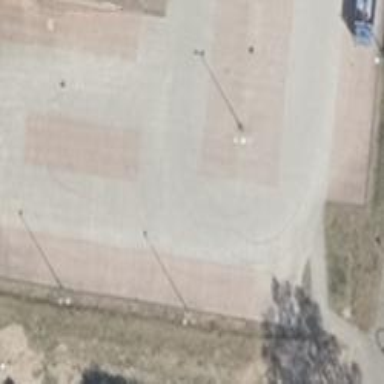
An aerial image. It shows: Road serving as parking aisle.